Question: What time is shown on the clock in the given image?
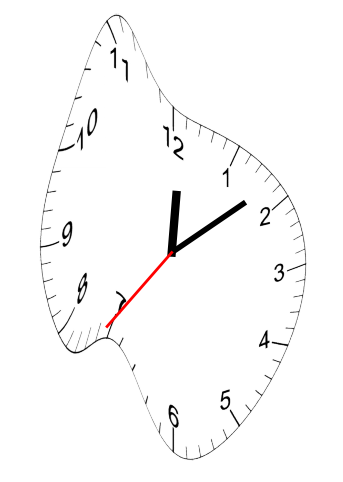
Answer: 12:08:36